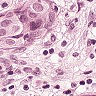
Metastatic tissue present: yes